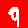
Digit: 9